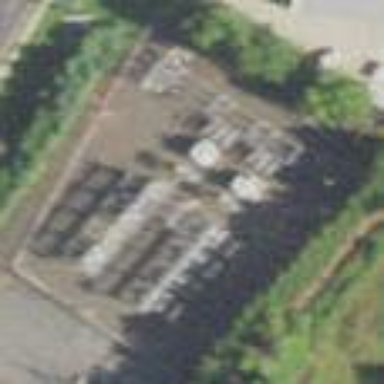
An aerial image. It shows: Distribution level power substation.